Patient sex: M
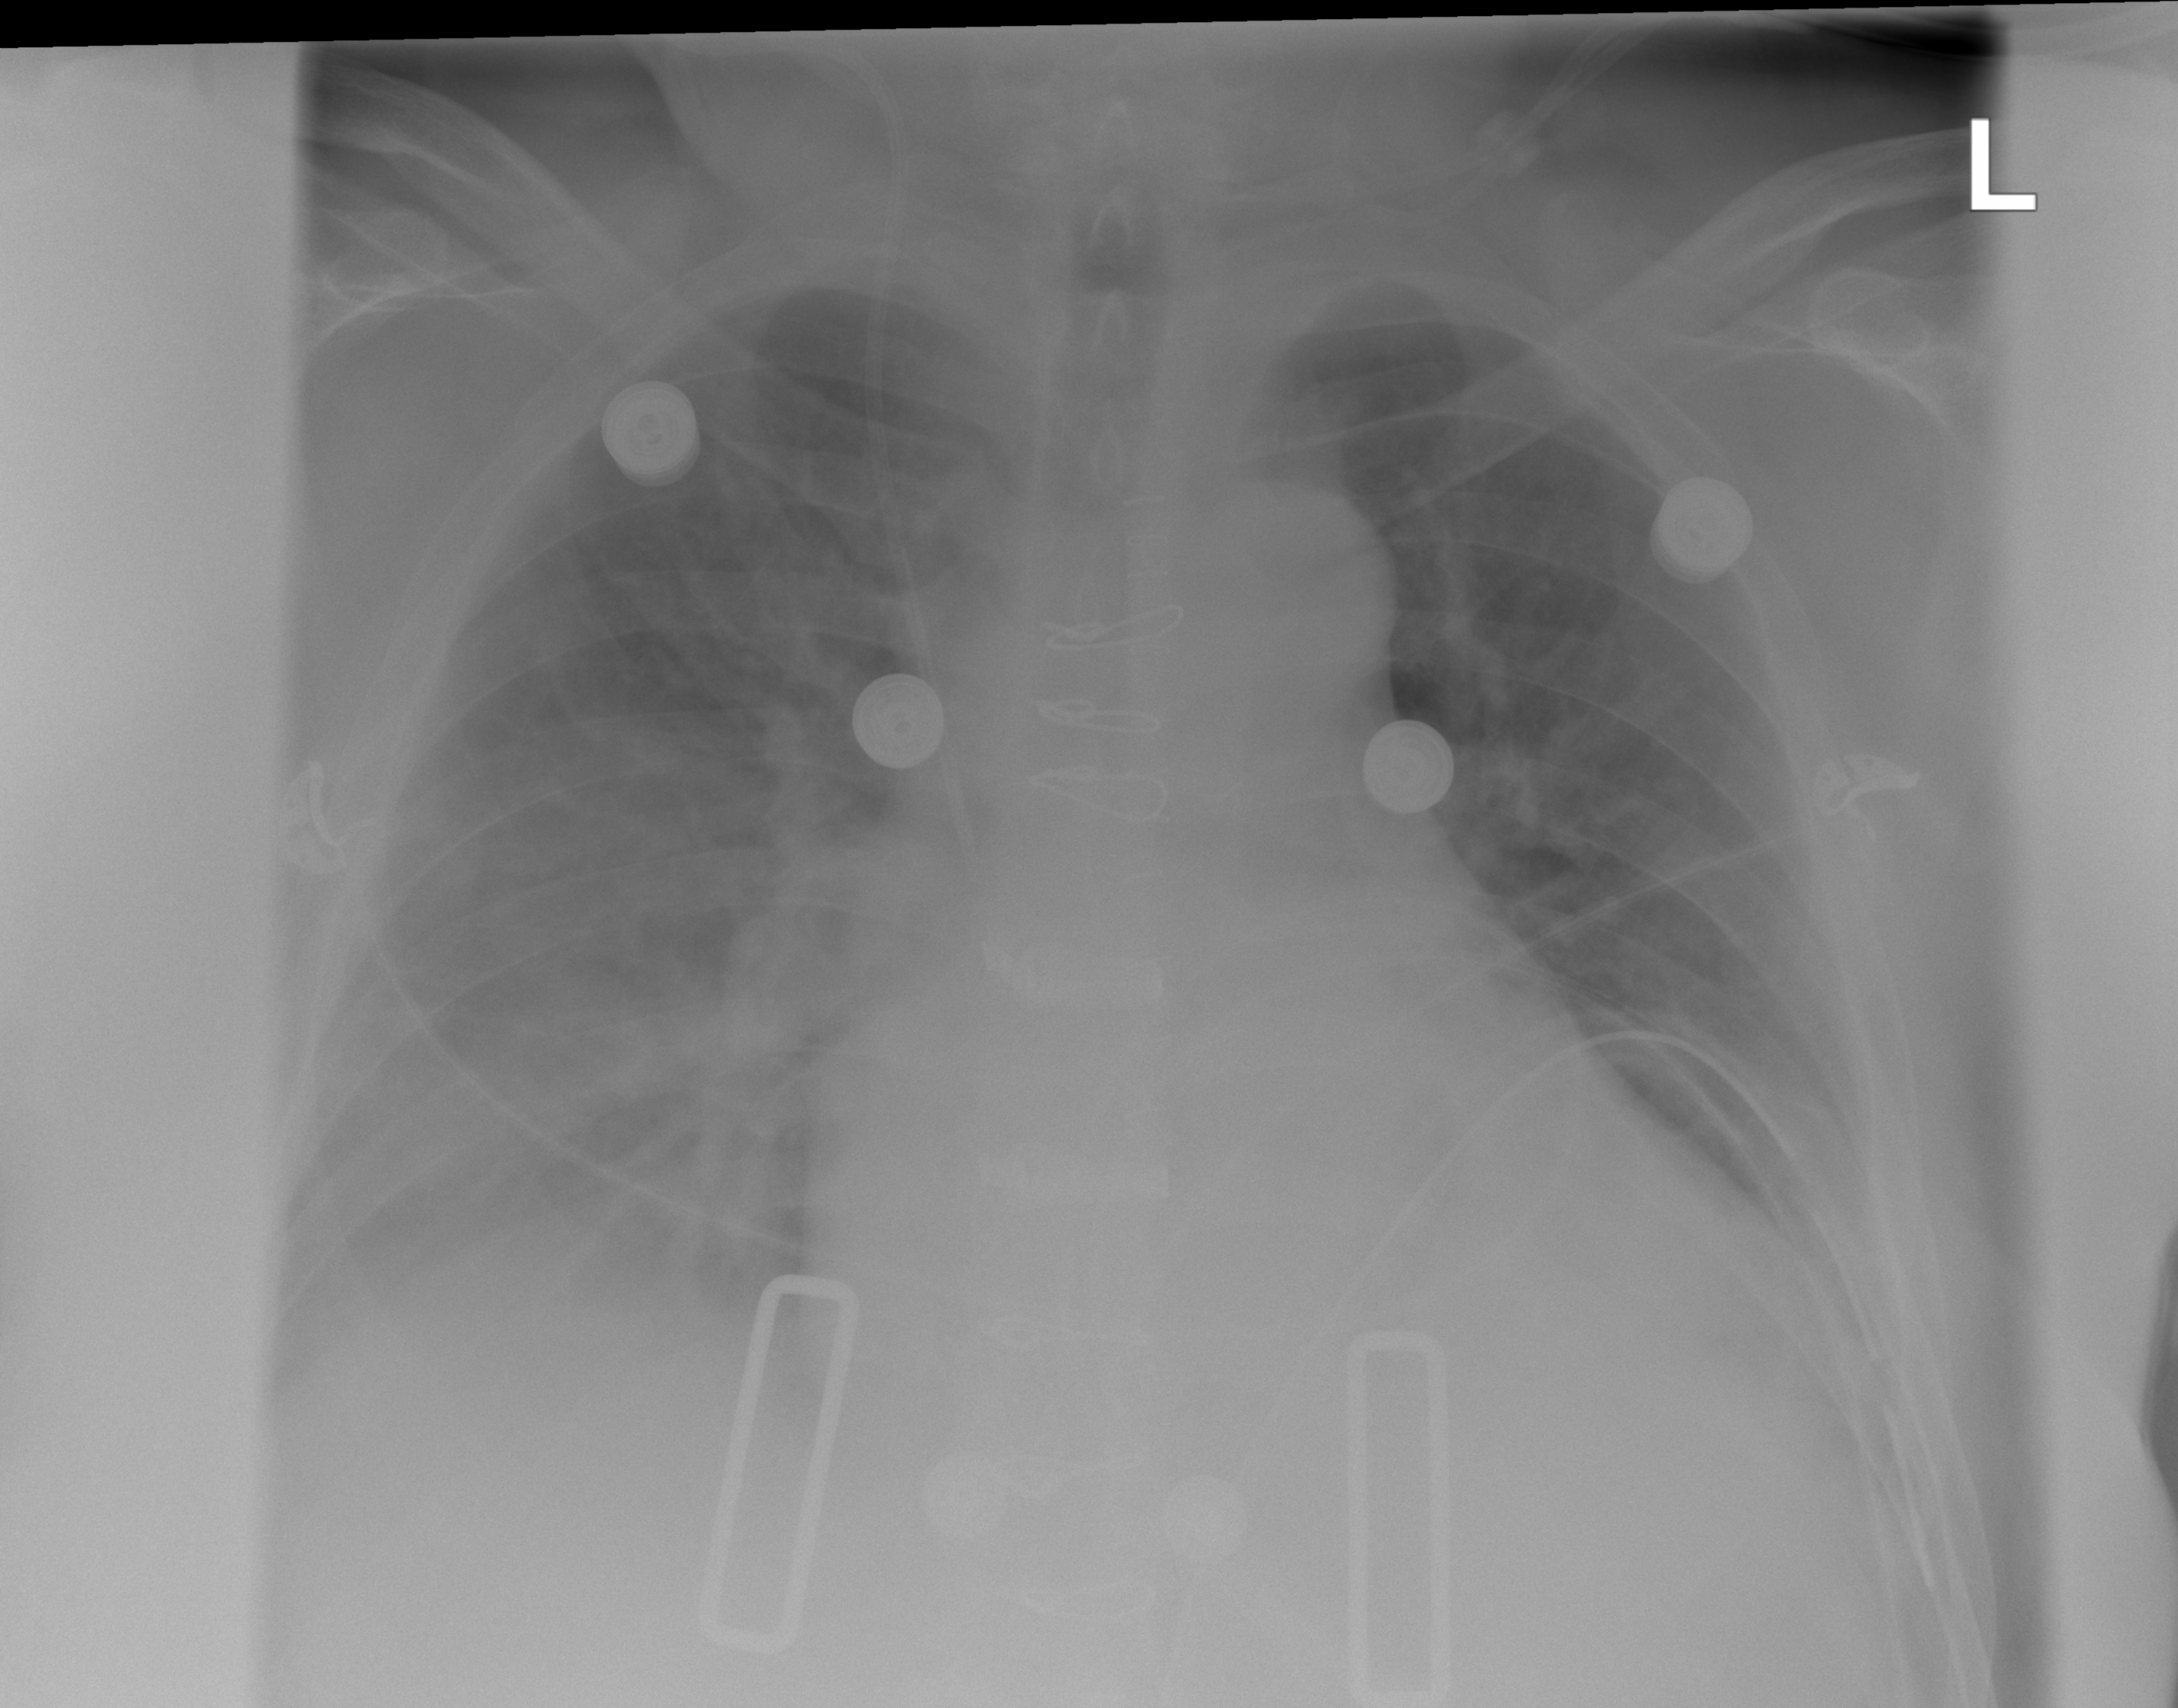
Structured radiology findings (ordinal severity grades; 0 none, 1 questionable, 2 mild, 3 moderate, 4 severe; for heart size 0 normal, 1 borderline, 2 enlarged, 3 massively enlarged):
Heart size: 2
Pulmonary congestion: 2
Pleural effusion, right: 2
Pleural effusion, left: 1
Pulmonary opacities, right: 0
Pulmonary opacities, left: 0
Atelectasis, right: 2
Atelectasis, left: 1